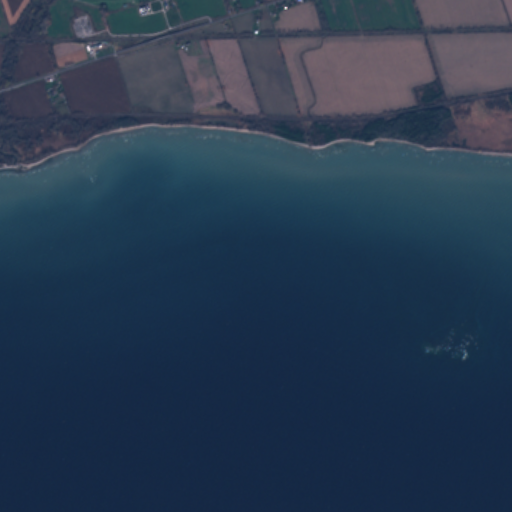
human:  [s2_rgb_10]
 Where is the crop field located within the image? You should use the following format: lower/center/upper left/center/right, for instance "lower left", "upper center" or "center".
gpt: The crop field is located in the upper left of the image.
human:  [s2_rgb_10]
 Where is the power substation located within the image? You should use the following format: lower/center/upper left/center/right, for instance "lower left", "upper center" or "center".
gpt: The power substation is located in the upper left of the image.
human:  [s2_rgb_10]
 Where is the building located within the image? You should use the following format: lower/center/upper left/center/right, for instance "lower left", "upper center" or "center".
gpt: The building is located in the upper of the image.
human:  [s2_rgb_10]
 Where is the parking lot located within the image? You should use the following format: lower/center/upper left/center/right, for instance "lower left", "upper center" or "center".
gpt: There is no parking lot in the image.